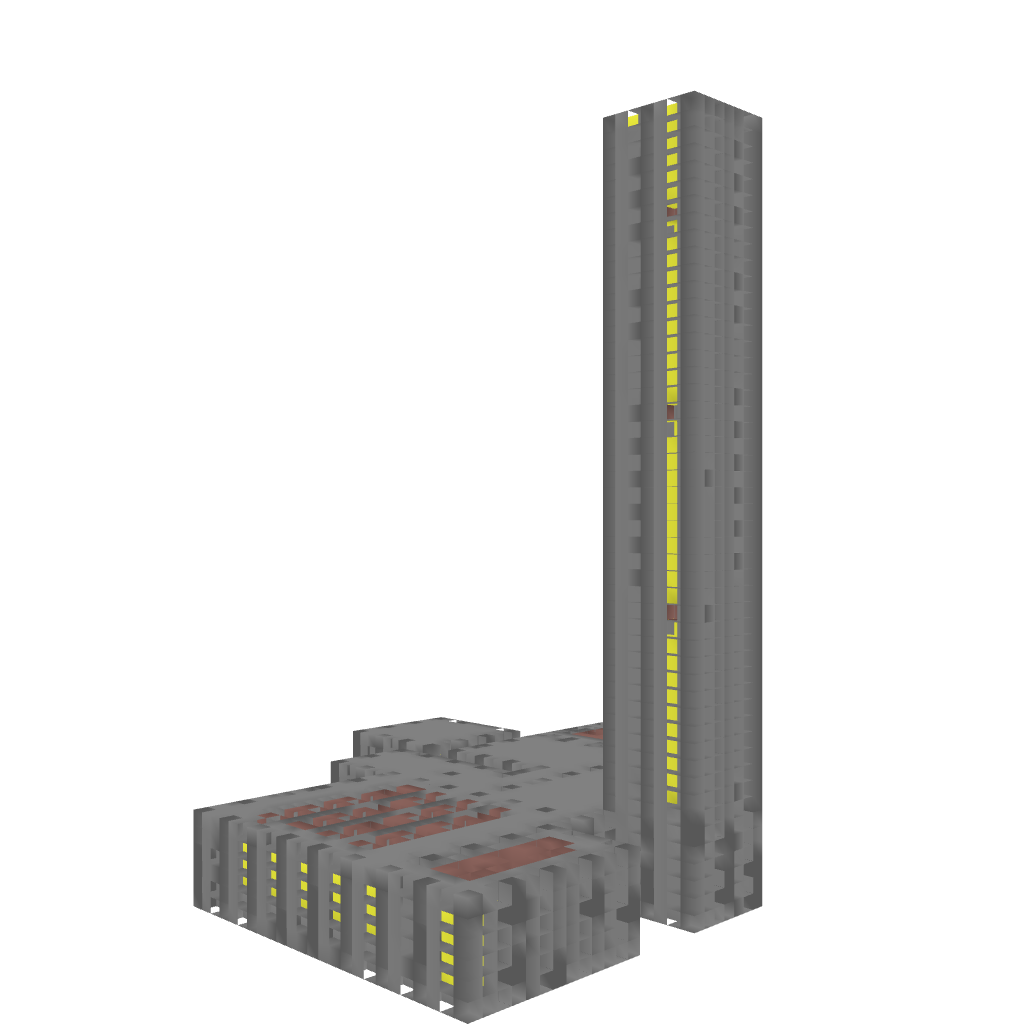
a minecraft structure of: MCSuire's Subterranian Complex (Big Underground Base) bad low quality